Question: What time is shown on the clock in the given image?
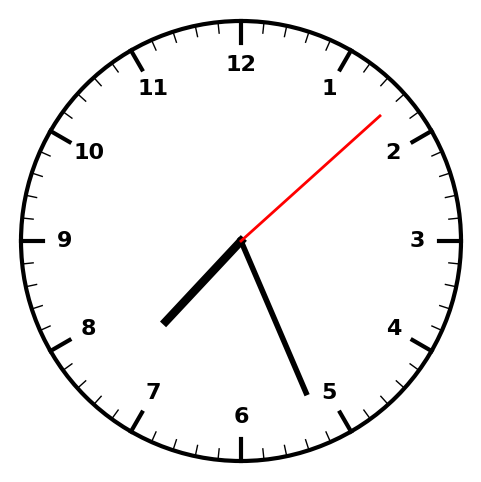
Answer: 07:26:08